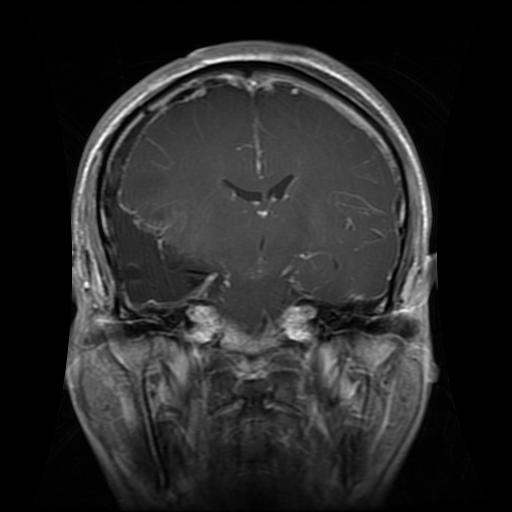
Label: glioma